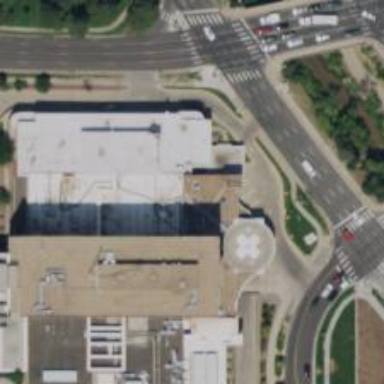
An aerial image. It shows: Hospital providing healthcare services.